Question: I need to position a div in the bottom left corner of a container that has a real height of 100% of the browser window. The container has movement. Is it possible with css or even jQuery to get a child div positioned in the bottom left hand corner of a container?
That is something a hybrid behavior like this:
'''
<div id="container">
<span class="blc">i'm here!</span>
</div>
.blc{
position:fixed; bottom:0px;
position:absolute; left:0px;
}
'''
I've provided an example on JSFiddle. <URL>

Thank you!!!
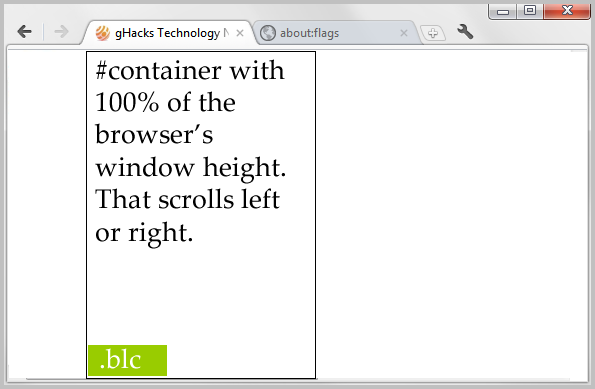
Answer: Just add following css:
'''
#container{
position:relative;
}
.blc{
position:absolute;
left:0px;
bottom:0px;
}
'''